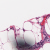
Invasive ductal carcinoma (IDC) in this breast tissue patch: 1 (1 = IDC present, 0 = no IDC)